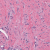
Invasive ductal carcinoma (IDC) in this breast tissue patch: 0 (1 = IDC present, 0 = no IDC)